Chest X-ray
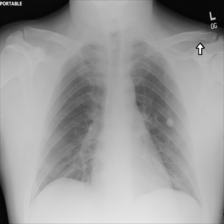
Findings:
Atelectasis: negative
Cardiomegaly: negative
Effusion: negative
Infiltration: negative
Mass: negative
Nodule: negative
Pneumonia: negative
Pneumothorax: negative
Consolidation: negative
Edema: negative
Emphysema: negative
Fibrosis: negative
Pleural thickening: negative
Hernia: negative